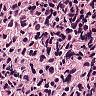
Metastatic tissue present: yes